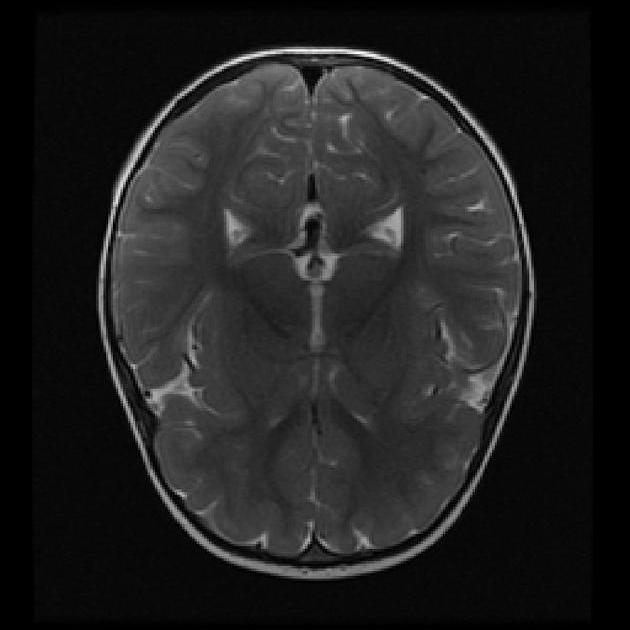
Label: notumor